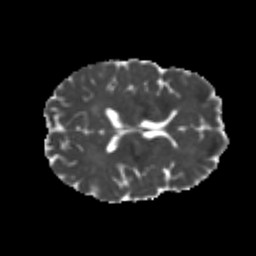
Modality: MD
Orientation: axial
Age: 24
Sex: male
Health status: healthy
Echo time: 0.074 s